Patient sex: M
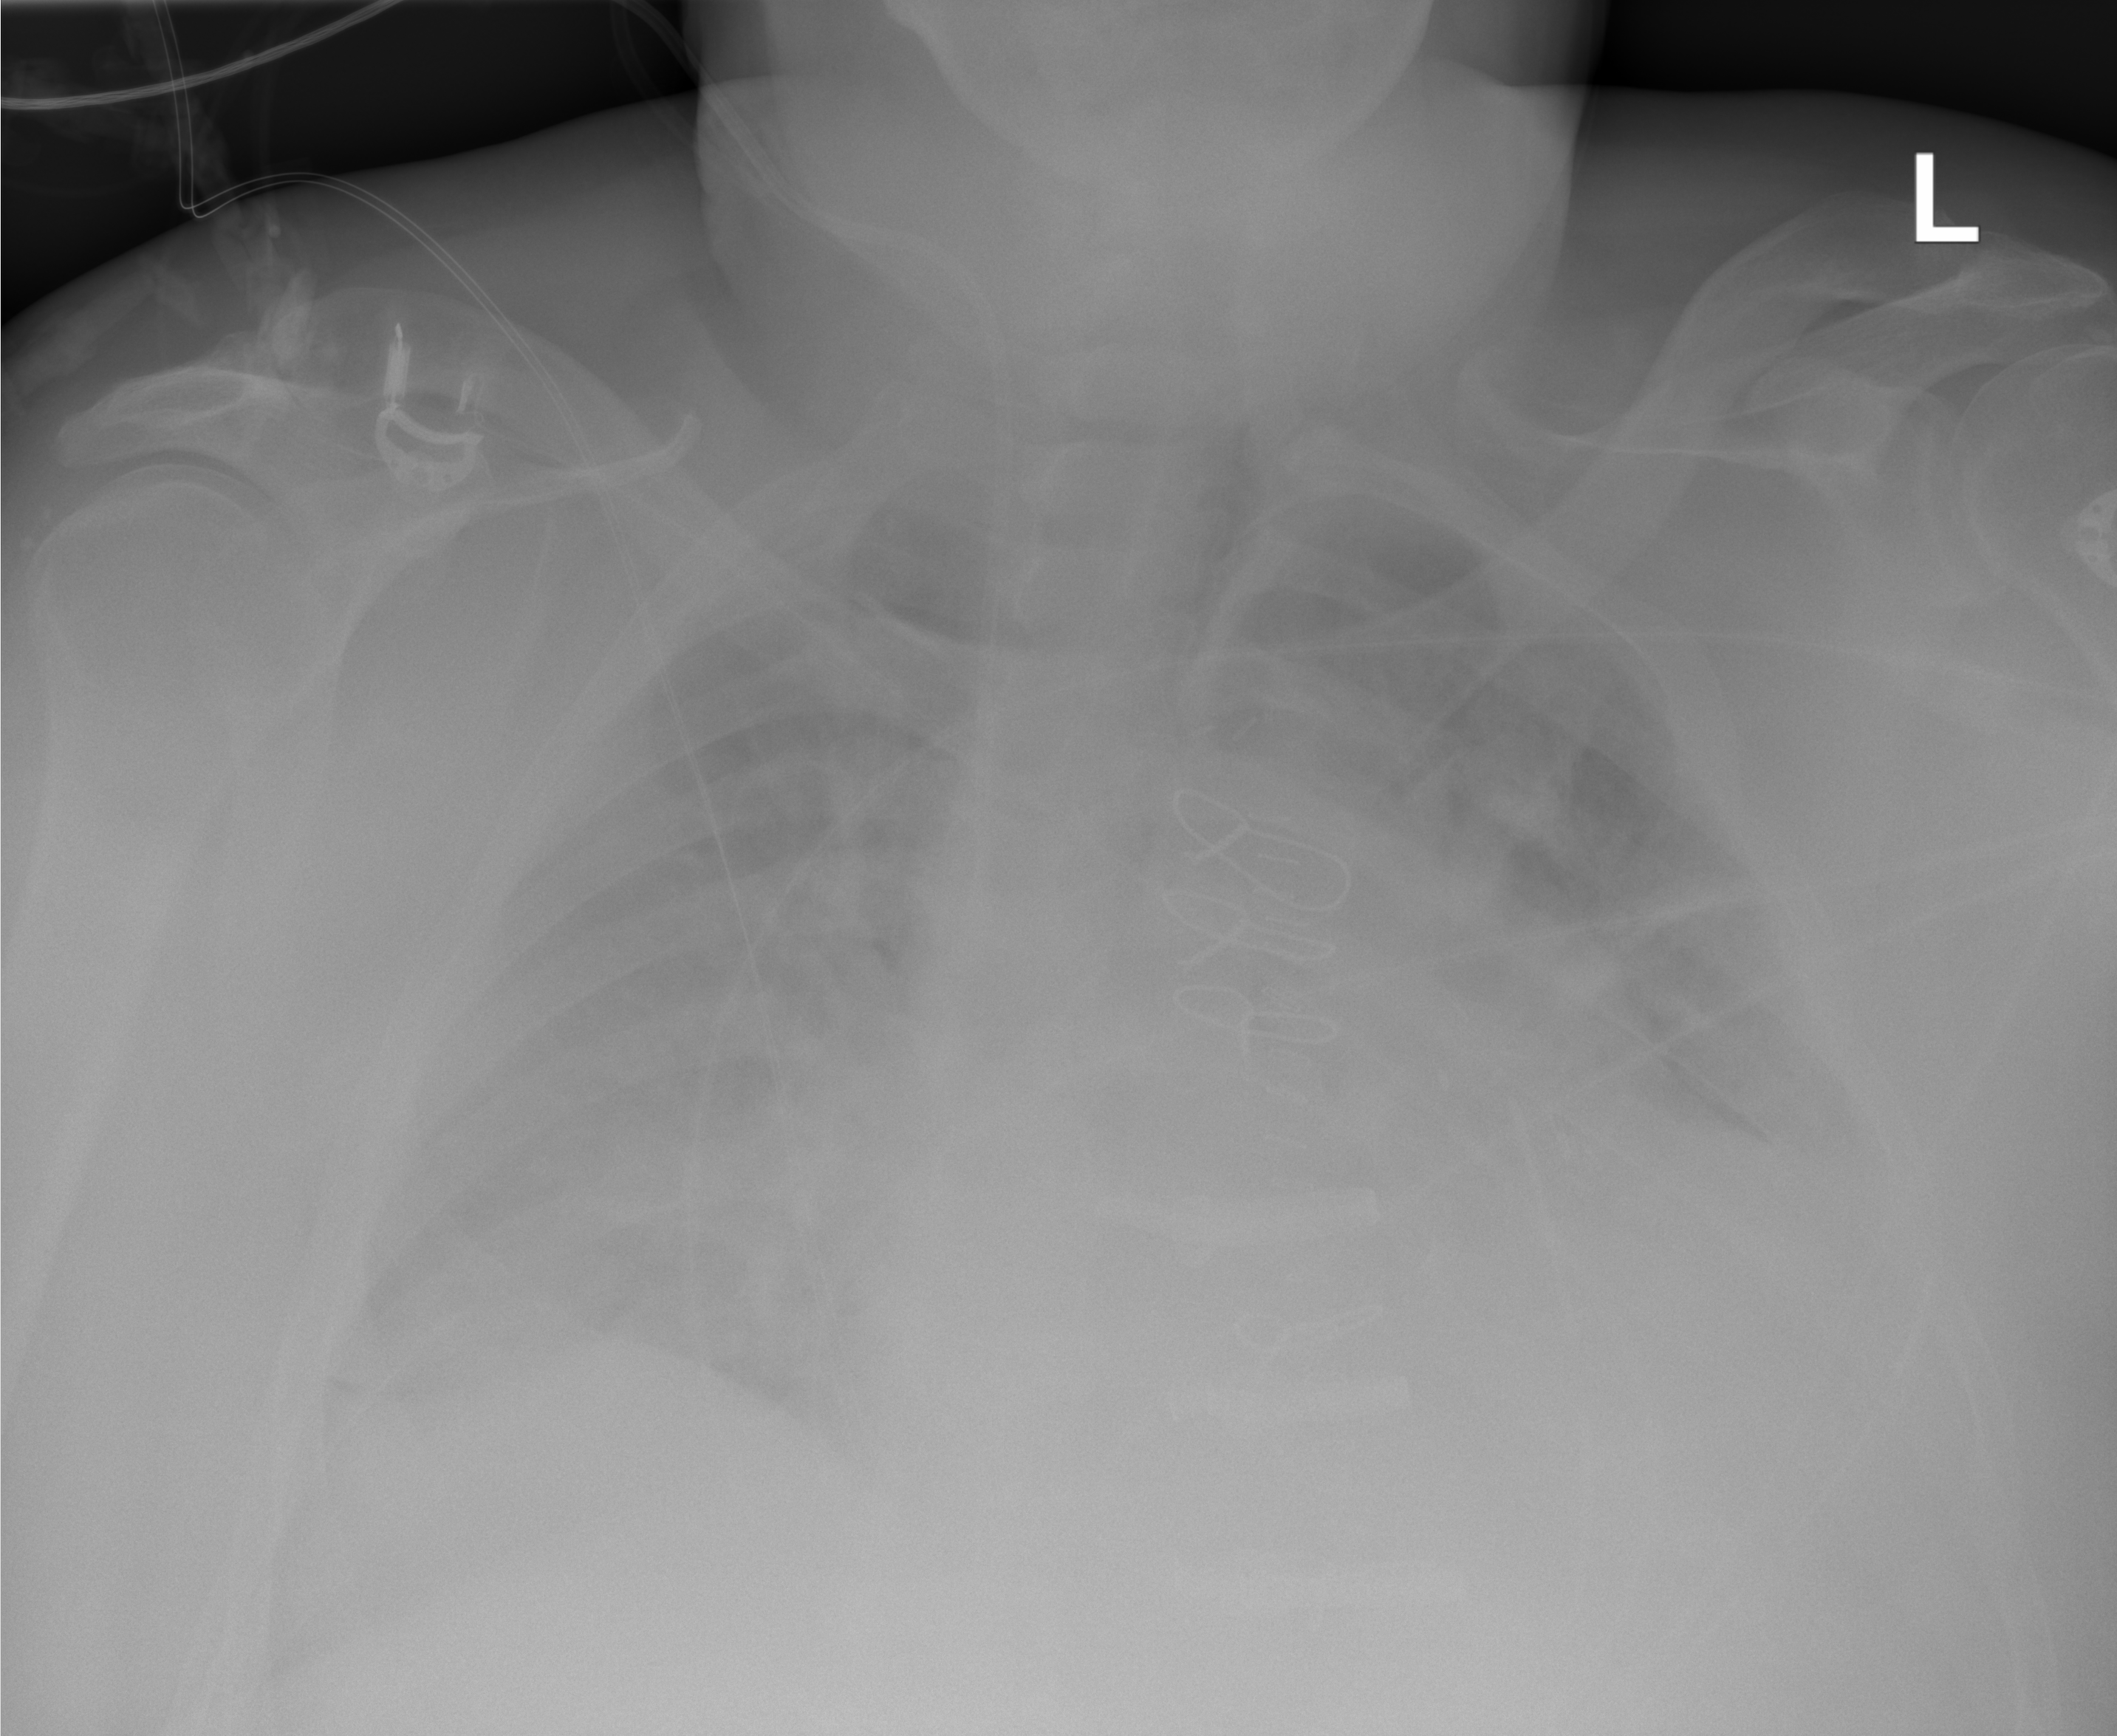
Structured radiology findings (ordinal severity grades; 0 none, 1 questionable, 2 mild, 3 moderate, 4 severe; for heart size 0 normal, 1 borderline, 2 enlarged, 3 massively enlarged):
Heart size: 3
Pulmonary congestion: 3
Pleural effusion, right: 2
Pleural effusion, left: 2
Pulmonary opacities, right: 2
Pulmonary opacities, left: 2
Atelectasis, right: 2
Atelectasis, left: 2